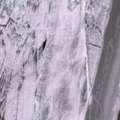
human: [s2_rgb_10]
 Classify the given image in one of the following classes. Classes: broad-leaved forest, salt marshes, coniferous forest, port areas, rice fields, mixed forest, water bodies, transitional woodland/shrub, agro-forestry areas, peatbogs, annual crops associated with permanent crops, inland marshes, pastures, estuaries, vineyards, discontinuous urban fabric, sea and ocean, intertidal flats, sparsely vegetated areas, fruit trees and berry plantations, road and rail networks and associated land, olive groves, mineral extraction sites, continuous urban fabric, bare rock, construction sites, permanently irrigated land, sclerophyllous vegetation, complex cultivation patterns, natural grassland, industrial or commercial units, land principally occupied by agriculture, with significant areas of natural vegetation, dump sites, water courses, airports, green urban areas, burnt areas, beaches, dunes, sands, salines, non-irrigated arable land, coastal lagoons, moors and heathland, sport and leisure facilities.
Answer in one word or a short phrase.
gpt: sea and ocean